Question: With a set of points in 3d. How would one go about finding the fewest set of triangles connecting those points; creating a set of triangles all sharing at least two of their sides? (like a square sheet with bumps in it made of triangles)
example points for a 5x100x500 area:
'''
points = [
# Constant Points
(0 , 0 , 0 ),
(0 , 100, 0 ),
(5 , 100, 500),
(1 , 50 , 100),
(2 , 60 , 200),
(3 , 75 , 300),
(4 , 80 , 400),
(5 , 0 , 499),
]
'''
Here's what the points plotted would look like with the axes normalized:

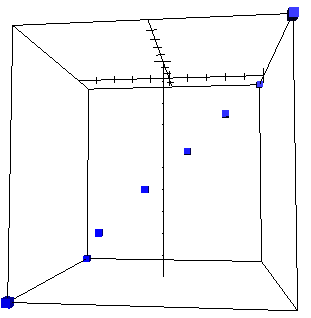
Answer: I think Delaunay Triangulation might give you what you require:
<URL>